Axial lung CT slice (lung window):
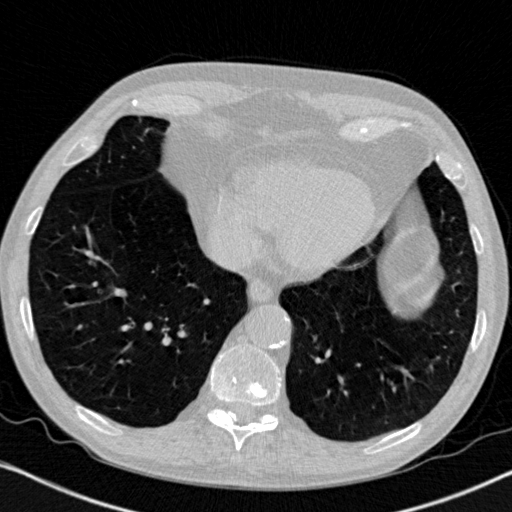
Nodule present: no